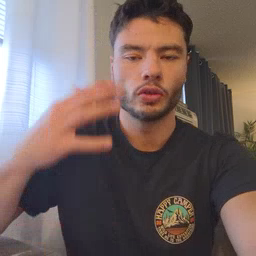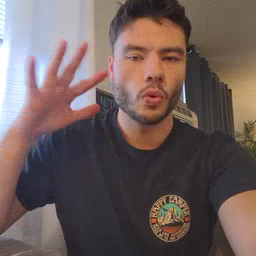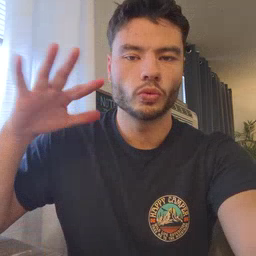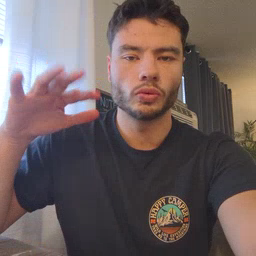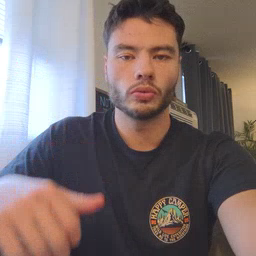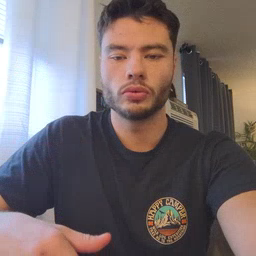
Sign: noisy